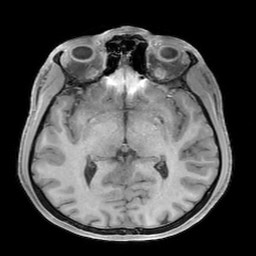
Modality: T1w
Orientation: coronal
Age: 26
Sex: male
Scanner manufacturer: philips
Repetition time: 0.0076 s
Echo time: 0.0024 s